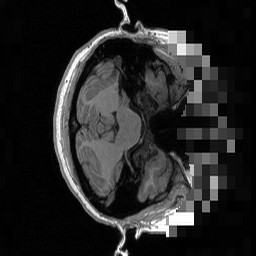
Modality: T1w
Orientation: axial
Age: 33
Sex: female
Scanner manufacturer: siemens
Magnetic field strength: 3 T
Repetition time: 2.53 s